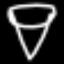
Label: diamond